Question: I have a fixed size infowindow in a google map application. Problem is that text gets cut off on right side. I tried various techniques, wrapping text in span container, with smaller width. Also played with text-overflow and overflow, but to no avail. Anyone have a good hack for this?

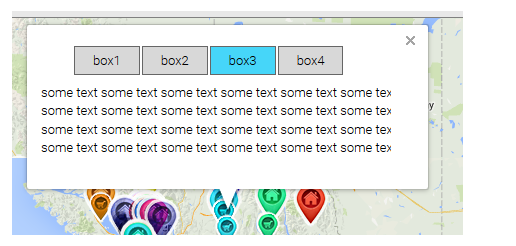
Answer: I had inadvertently copied in a "white-space: nowrap" directive in css which was causing problem...
'''
/* fix for unwanted scroll bar in InfoWindow */
.scrollFix{
overflow: hidden;
/* white-space: nowrap; <--- OUT! */
padding-top:3px;
height:300px !important;
width:350px !important;
}
'''